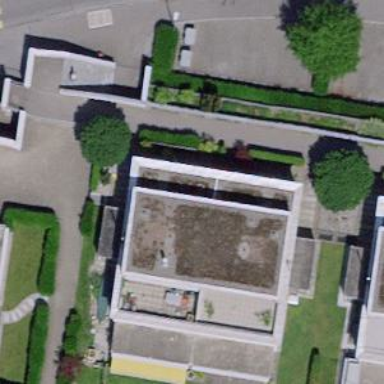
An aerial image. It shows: Terrace building.